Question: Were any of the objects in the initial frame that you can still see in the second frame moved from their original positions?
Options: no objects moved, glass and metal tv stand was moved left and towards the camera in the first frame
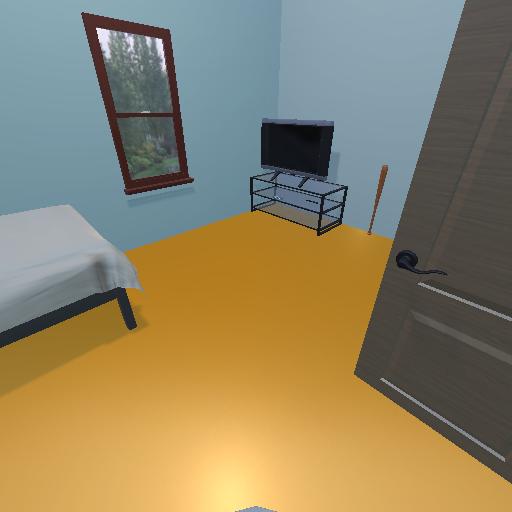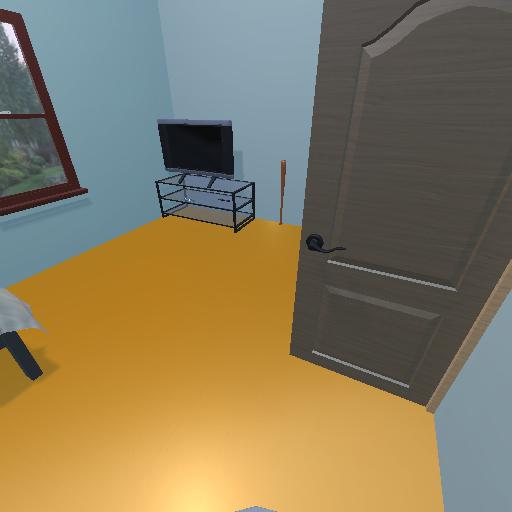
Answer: no objects moved